Question: I have developed project using worklight 6.1.0 and using jquery-mobile 1.4.2 for UI Related stuff.
I have also implemented the worklight skins and the changes are reflecting properly. But I have two queries related to it as below :
1) What is the correct condition to determine whether it is a "Mobile Phone" or a "Tablet" in 'getSkinName()' function inside "skinLoader.js".
2) When I install the app on the tablet I see that the UI screens do not load properly and sometimes blank screens are shown and sometimes loading icon is displayed continuously on the display. But if I run the same app on the device I don't face any such issues. Please find attached screenshots for the same error.
Cannot provide source code for the same. Since its confidential.
Attaching the screen shot for the same.
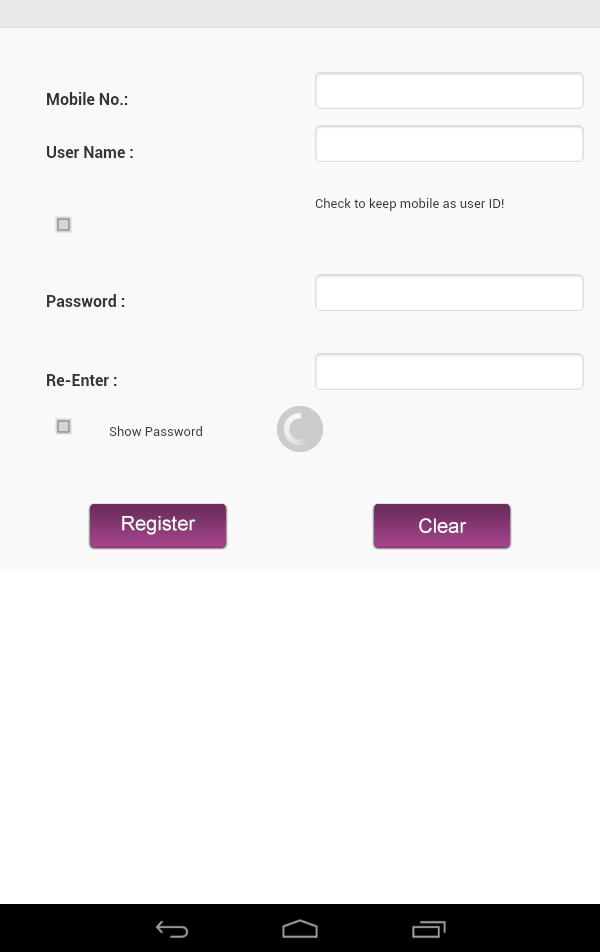
Answer: Because Android is highly fragmented - many different devices and many different resolutions, it is more difficult than with iOS.
I can think of 2 options:
1. have a minimum resolution that you decide to support in your app and check for it. This will involves additionally also blocking in the Google Play console to any differences that do not correspond to this size preference.
2. Use the Cordova device API to retrieve the device's model and verify it is a model that you support. If you support it, show the tablet design, if not - display an alert and close the app or show some placeholder page, etc...
As for the second question, this requires debugging. Without code, this cannot be answered. Either provide code, or submit this specific question as a PMR to IBM and remove it from this Stack Overflow question.